Question: In a renderer I'm generating links, which I want to map to my controllers functions.
The ActionColumn does this with images somehow, but I don't get the mechanism behind it.
I would like to have buttons there, but ExtJS only lets me render strings in a grid.

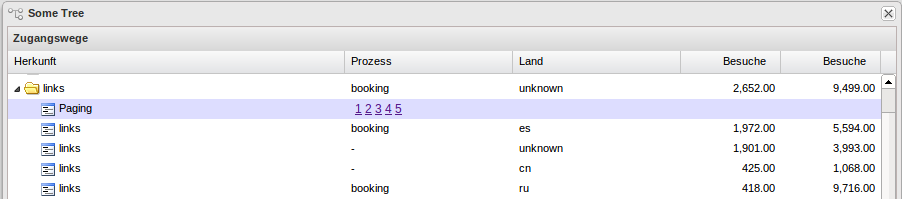
Answer: Well.. the question is bit confused.
If you want to implement an ActionColumn with a callback, you will only have to implement the "handler" property which is the callback. See in <URL>
Real buttons aren't possible out of the box (and note: you should not), but you can render a button on your own.
I would suggest a bunch of icons (with the ActionColumn). No buttons required.